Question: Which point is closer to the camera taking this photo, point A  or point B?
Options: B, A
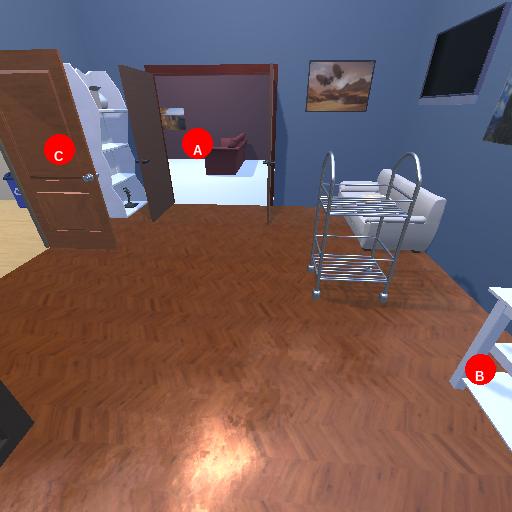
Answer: B